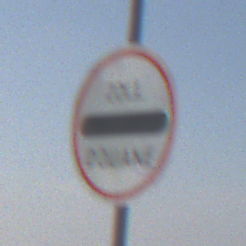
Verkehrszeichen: Zollstelle
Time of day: Midday
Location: Outdoor (Nature)
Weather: PartlyCloudy
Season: NotSpecified
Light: Natural